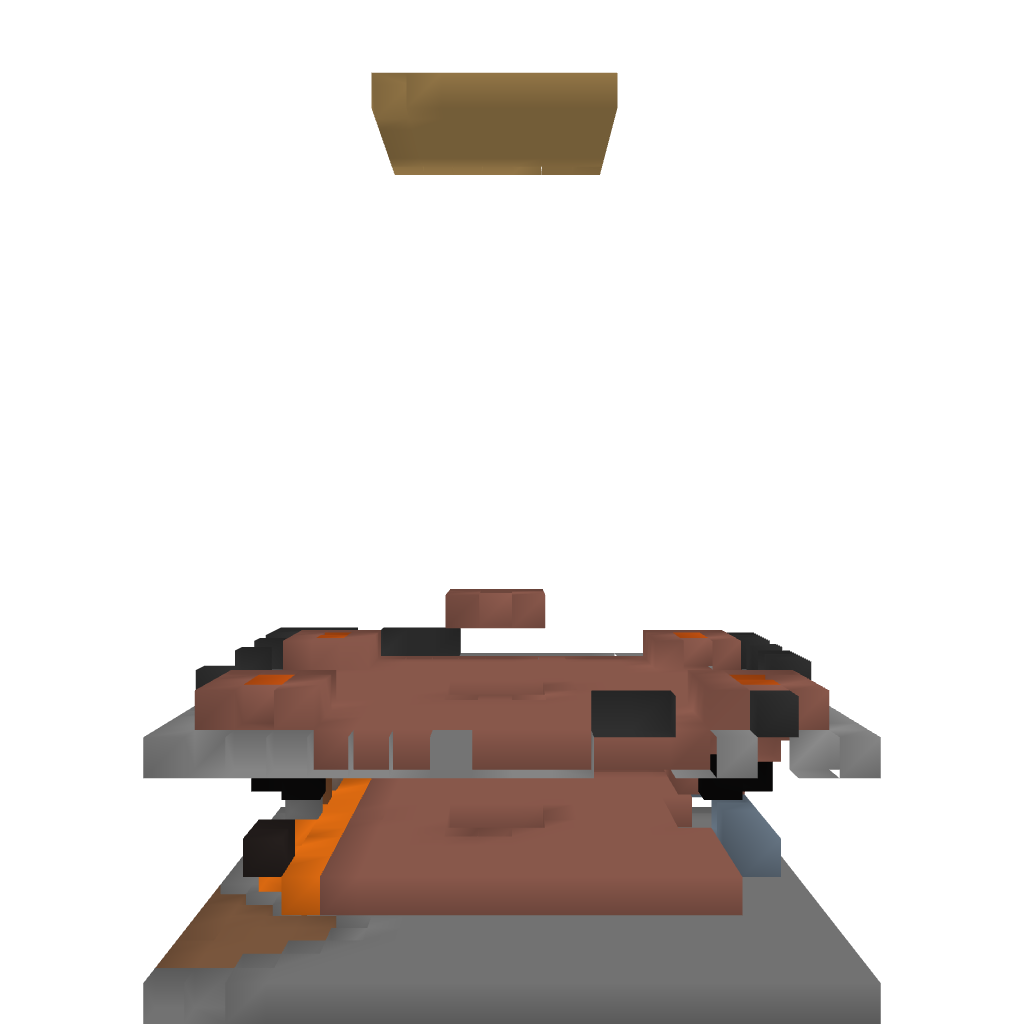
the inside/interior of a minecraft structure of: Underground base v2